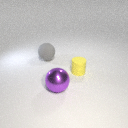
large gray rubber sphere behind large purple metal sphere